Interaction volume radius: 5 \u00c5
Interaction volume height: 20 \u00c5
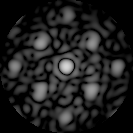
Disorder parameter: 0.359